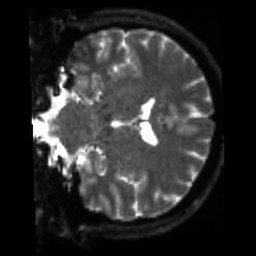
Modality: sbref
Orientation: coronal
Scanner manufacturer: siemens
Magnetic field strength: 3 T
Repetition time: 4 s
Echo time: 0.0594 s